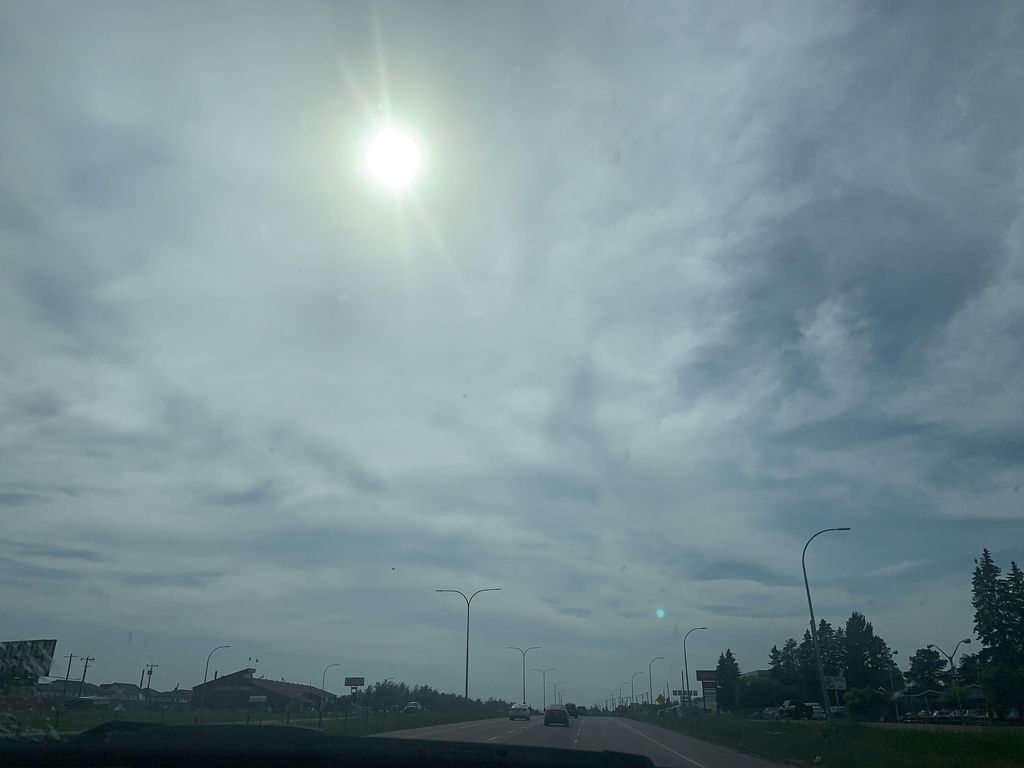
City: edmonton